Question: I am trying to find the CSS rule, in a large number of CSS files, that is responsible for a box-shadow (or something similar) being applied to an input element when it is focussed.
My question is this. How can I see exactly which styles are when the element becomes focussed, versus its normal state?
I know how to set the focus state on the element, so that I can inspect absolutely all the computed styles that are being applied on both states:

But the problem is that there are so many styles set on the element in both states that I can't easily keep track of what has changed. It could be a box-shadow, a border, an outline... There are many rules and many possibilities.
I know I can use the right-hand sidebar to look at all the style rules that apply - but again, there are so many that it's hard to keep track of what is different.
At the moment I have three options:
1. Writing down all the computed styles on the normal state, then all the styles on the :focus state, then doing a manual diff
2. Writing down all the matched CSS rules for both states, and doing a manual diff
3. Finding a way to do an actual diff!
So my question is: is (3) possible?
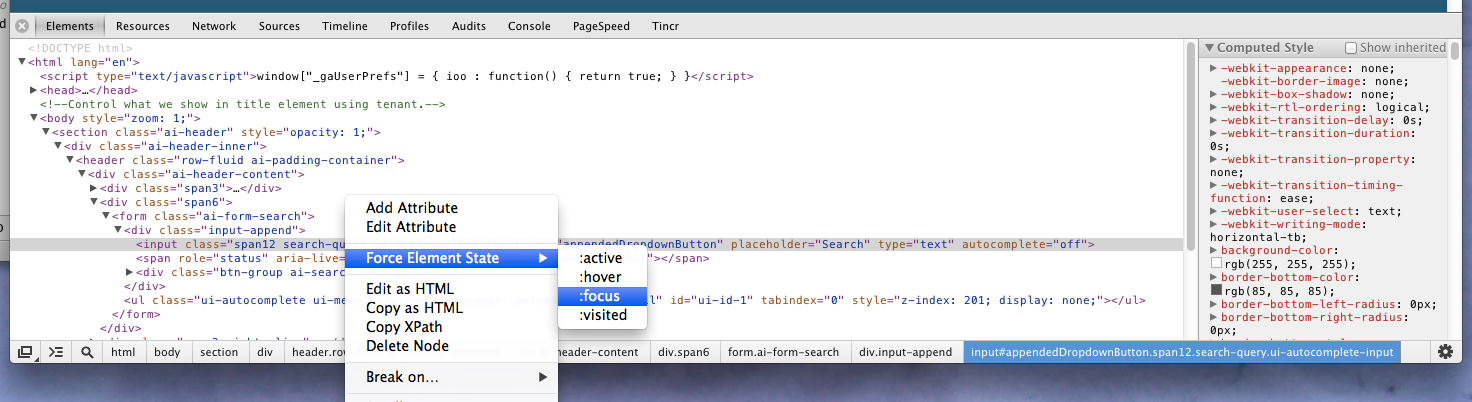
Answer: You can try my <URL>.